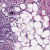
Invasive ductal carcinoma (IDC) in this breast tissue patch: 1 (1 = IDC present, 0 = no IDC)